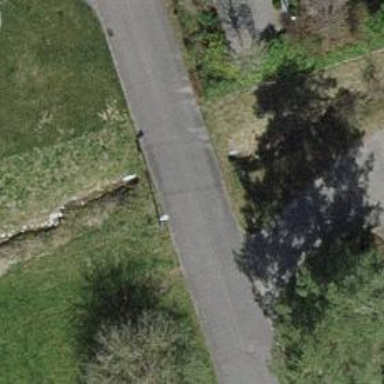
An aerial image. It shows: Culvert tunnel underneath ditch.